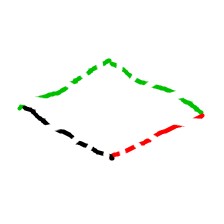
Shape: rhombus